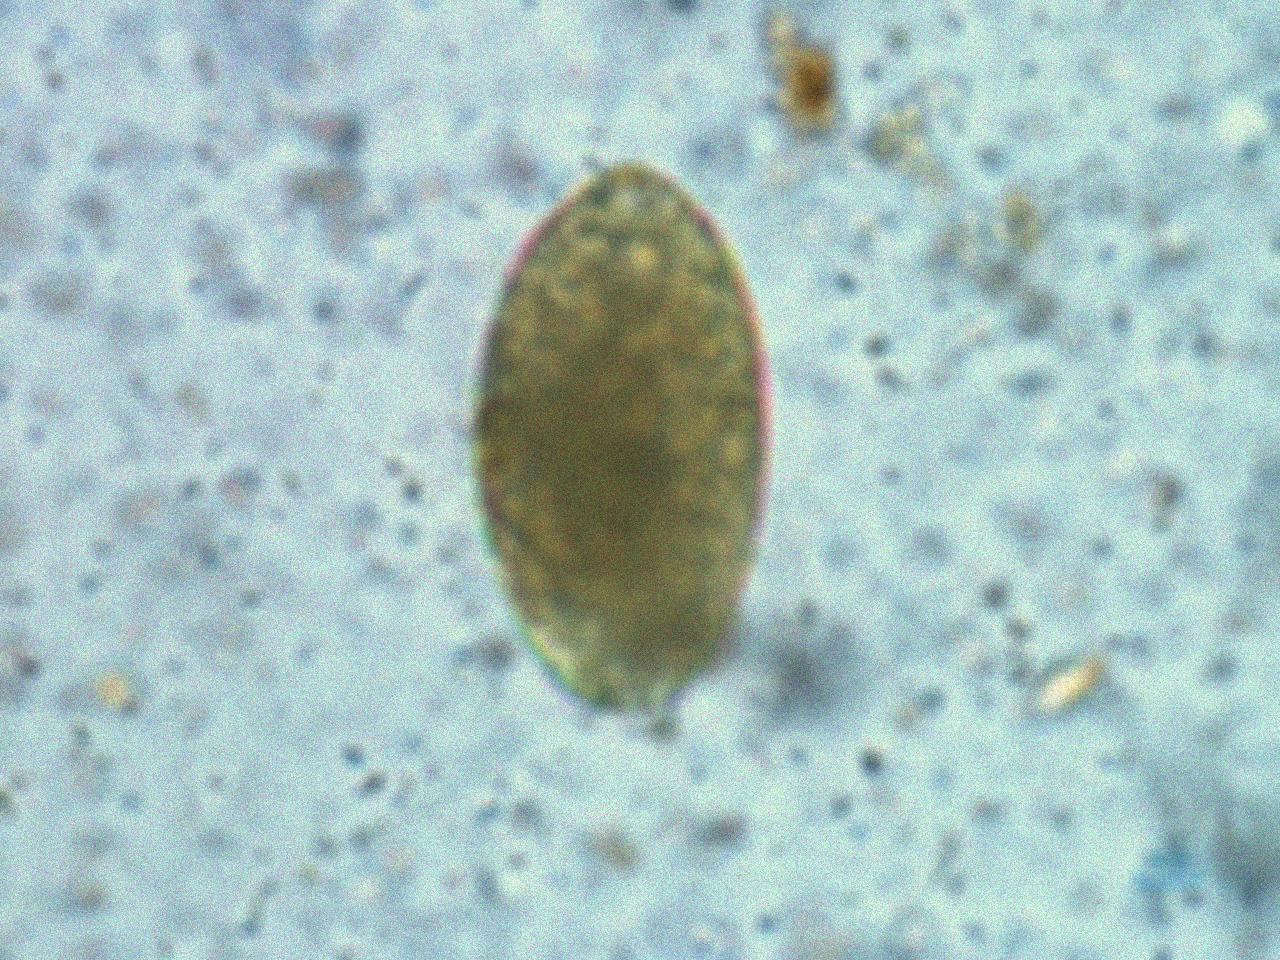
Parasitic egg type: Fasciolopsis buski